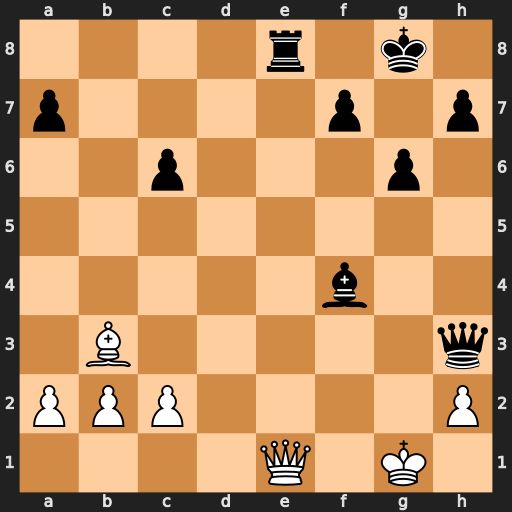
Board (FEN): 4r1k1/p4p1p/2p3p1/8/5b2/1B5q/PPP4P/4Q1K1
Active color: w
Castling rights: -
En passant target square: -
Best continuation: Qxe8+ Kg7 Qxf7+ Kh6 Qxf4+